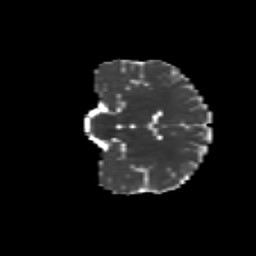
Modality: MD
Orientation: coronal
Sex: female
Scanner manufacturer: siemens
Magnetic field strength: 3 T
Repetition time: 5 s
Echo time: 0.071 s